Question: I have a div[class="container"] and inside is div[class="item"] like:
'''
<style type="text/css">
.container{
height:50vh;
width: 32vw;
text-align: center;
color: #fff;
/*padding: 30px;*/
border: 1px solid rgba(0, 0, 0, 0.13);
}
.imgitem {
height:100%; /*tried with "calc(50vh - 60px)" too*/
width: 100%;
}
</style>
<div class="container">
<div class="imgitem">
<img src="flower_img.png" style="max-height:100%; max-width:100%" />
</div>
</div>
'''
What I was expecting is The "container" should preserve width(32vw) and height(50vh) as given in the CSS. But as soon as I'm adding padding to container, its size increases.
Now What I want to achieve is:
1. The outer container should be of given width and height.
2. There must be padding of 30px for the container. Container width/height shouldn't increase after padding.
3. The inner div with the class "imgitem" should have the the remaining width(32vw - 30px -30px) which I mean (container:width - container:padding-left - container:padding-right). Same is with height.
For the layout I am attaching an image:

Can anyone help me out with this.
I already spent whole day doing this but have nothing.
Thanks
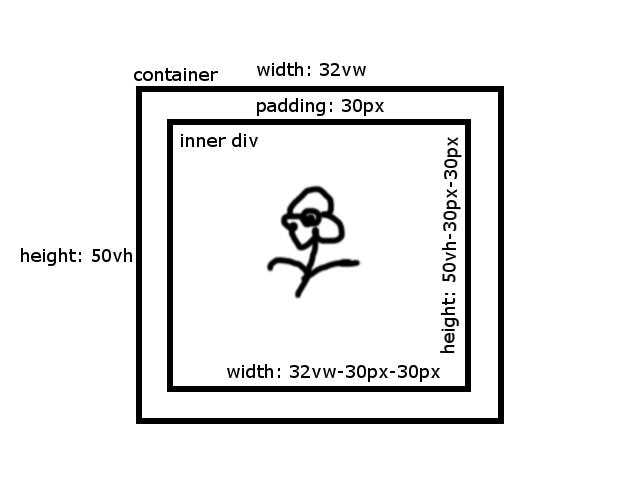
Answer: you can use the css3 property for your desired results and it will not affect your width & height...with the use of padding...
'''
<div>demo demo</div>
'''
'''
div {
-webkit-box-sizing: border-box; /* Safari/Chrome, other WebKit */
-moz-box-sizing: border-box; /* Firefox, other Gecko */
box-sizing: border-box; /* Opera/IE 8+ */
background: none repeat scroll 0 0 red;
height: 150px;
padding: 10px;
width: 150px;
}
'''
see the demo:- <URL>